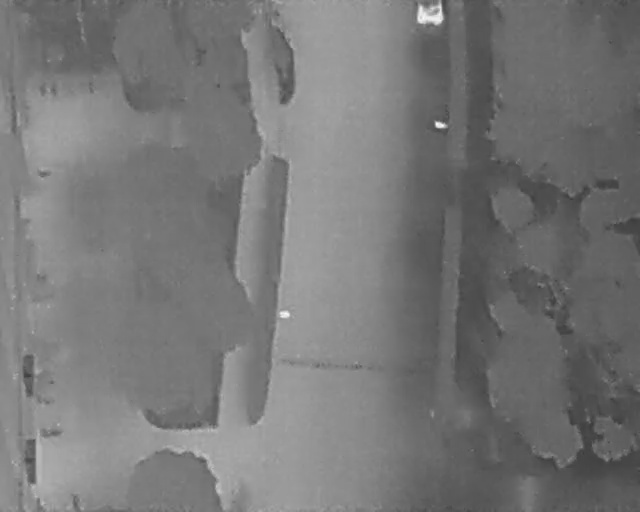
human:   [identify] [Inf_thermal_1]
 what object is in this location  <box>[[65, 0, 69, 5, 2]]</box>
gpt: <ref>1 small car at the top</ref>